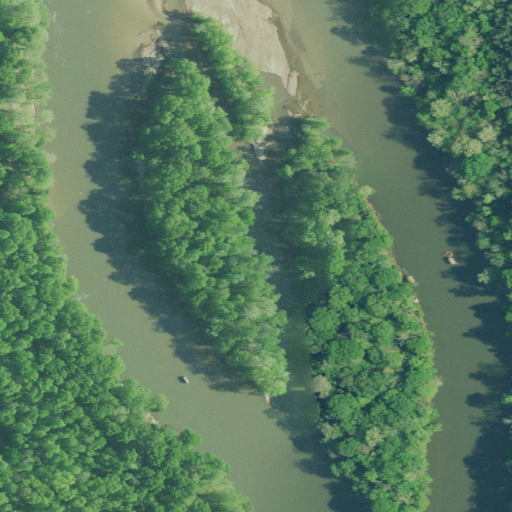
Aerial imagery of island in South Carolina named Goat Island containing open water, mixed forest, deciduous forest, grassland, and evergreen forest